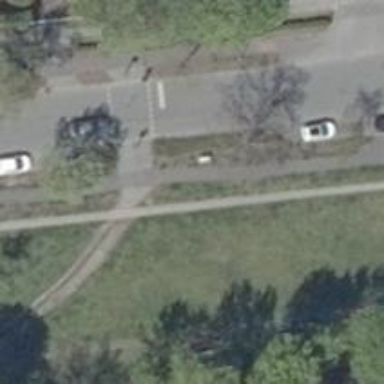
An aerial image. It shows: Footway with gravel surface.